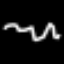
Label: squiggle